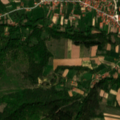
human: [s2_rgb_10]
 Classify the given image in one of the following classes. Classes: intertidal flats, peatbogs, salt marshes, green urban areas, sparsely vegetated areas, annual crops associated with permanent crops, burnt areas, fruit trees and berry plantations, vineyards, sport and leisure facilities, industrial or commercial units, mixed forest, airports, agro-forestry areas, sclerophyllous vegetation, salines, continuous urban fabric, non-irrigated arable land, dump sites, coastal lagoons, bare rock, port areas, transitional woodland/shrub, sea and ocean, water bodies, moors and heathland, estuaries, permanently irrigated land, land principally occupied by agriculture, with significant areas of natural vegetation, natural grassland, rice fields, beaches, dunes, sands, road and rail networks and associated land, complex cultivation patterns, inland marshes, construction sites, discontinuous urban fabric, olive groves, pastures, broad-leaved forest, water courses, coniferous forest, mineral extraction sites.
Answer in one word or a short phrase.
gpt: discontinuous urban fabric, complex cultivation patterns, land principally occupied by agriculture, with significant areas of natural vegetation, mixed forest, transitional woodland/shrub